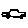
Label: car